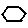
Label: hexagon